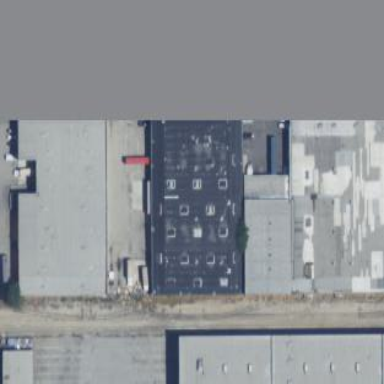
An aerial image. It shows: Warehouse building.